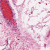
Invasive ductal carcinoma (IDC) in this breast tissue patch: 0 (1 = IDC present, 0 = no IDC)